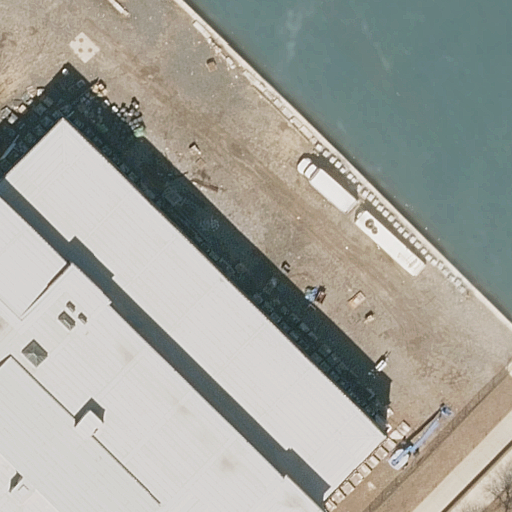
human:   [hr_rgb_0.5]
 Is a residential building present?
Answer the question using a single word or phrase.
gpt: yes

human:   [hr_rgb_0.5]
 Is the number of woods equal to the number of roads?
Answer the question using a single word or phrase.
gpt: no

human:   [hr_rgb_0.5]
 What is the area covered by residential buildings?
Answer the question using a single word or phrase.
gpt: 767m2

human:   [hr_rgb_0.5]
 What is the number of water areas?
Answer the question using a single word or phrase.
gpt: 1

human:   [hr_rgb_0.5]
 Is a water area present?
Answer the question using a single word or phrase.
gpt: yes

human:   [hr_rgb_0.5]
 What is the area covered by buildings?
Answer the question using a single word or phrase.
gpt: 767m2

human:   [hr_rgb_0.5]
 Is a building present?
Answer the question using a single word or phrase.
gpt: yes

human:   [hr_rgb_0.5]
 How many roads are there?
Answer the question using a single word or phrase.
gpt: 3

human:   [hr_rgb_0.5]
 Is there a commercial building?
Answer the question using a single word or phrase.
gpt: no

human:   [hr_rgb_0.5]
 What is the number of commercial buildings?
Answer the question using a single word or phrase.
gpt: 0

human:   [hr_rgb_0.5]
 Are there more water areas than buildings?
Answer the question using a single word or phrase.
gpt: no

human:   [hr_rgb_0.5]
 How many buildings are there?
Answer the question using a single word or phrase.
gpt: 1

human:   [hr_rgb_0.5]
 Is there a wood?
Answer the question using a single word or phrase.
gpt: yes

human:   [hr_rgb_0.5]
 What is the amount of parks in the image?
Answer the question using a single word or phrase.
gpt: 1

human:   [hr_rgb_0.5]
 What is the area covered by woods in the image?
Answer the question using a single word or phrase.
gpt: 1m2

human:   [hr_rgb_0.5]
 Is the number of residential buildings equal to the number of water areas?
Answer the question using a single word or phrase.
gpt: yes

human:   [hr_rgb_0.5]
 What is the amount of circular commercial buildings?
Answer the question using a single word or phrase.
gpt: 0

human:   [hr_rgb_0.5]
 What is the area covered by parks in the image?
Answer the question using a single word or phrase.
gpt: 10603m2

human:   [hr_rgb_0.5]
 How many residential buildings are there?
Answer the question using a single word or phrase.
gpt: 1

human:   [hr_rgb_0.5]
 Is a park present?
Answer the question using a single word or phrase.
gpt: yes

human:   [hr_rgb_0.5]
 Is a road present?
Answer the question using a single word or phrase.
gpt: yes

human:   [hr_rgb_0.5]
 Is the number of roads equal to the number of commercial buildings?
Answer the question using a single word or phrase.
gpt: no

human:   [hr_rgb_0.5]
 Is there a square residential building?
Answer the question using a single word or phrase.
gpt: no

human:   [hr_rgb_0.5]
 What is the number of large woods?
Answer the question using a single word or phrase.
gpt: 0

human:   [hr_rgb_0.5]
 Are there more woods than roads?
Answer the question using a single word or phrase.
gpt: no

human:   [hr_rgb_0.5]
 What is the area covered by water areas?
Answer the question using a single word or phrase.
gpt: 2098m2

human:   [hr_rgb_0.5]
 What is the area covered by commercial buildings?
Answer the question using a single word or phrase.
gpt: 0m2

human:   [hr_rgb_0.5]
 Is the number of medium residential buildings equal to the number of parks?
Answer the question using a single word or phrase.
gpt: no

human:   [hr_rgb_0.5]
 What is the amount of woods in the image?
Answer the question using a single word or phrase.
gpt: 1

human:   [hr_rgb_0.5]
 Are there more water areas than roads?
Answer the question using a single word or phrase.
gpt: no

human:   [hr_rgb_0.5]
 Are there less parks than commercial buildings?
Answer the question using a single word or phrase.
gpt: no

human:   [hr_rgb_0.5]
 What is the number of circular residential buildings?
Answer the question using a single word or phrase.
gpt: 0

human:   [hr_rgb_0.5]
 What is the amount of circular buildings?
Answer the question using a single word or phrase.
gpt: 0

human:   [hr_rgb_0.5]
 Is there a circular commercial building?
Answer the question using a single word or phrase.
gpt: no

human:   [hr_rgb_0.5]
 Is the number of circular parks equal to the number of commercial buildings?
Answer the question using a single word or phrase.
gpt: yes

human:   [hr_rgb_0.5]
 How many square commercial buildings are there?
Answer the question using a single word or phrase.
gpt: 0

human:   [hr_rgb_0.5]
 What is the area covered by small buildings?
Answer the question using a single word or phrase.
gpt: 0m2

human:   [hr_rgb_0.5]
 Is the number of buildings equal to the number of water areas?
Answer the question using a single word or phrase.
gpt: yes

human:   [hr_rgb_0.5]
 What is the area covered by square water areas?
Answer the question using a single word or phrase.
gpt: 0m2

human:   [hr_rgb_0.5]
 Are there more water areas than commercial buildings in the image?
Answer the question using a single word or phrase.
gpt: yes

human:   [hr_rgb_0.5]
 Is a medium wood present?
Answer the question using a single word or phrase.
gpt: no

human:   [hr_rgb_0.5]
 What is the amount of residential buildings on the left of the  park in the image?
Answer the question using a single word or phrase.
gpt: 1

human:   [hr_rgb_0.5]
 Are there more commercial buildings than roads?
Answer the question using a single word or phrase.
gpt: no

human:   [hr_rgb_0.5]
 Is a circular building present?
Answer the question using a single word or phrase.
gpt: no

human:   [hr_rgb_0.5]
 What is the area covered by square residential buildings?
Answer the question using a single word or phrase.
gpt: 0m2

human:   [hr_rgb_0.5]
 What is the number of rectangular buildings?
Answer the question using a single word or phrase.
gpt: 0

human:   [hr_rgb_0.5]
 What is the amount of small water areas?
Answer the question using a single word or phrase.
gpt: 0

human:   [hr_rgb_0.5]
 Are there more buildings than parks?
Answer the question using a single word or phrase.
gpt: no

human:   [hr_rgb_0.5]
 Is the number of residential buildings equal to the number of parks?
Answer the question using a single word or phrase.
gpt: yes

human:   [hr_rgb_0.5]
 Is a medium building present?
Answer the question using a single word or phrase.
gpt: no

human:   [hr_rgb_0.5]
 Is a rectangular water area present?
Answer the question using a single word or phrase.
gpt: yes

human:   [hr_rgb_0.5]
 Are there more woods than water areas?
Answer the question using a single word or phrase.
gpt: no

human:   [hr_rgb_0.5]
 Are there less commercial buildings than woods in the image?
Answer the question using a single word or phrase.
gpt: yes

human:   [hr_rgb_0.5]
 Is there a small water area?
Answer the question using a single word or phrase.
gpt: no

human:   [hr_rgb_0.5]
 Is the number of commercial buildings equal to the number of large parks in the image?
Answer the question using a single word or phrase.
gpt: no

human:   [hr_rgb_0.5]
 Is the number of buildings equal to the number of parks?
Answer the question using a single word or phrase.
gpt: yes

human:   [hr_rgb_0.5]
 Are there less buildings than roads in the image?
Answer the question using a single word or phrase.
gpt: yes

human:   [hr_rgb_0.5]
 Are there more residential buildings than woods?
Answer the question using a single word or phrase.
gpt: no

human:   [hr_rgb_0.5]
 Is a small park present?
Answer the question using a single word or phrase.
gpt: no

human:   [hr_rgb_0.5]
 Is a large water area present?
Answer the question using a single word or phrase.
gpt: yes

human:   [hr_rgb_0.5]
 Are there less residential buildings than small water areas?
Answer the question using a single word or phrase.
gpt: no

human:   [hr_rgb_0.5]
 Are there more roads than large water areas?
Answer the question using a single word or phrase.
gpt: yes

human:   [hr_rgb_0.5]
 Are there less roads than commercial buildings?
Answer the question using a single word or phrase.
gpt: no

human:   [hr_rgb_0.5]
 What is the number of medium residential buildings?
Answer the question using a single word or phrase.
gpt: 0